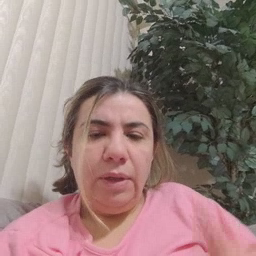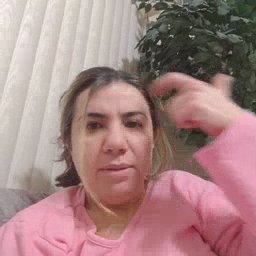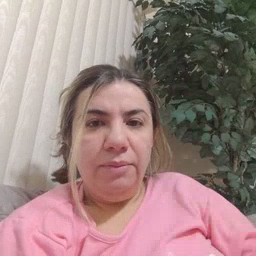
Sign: because